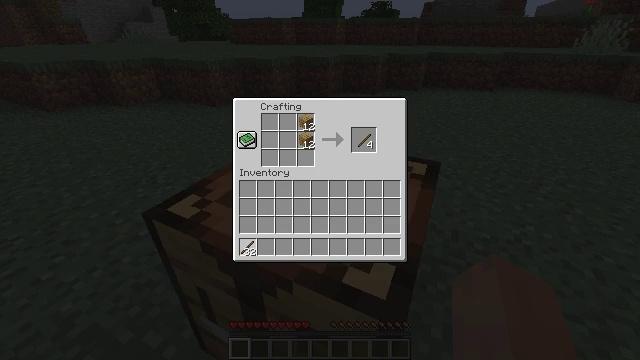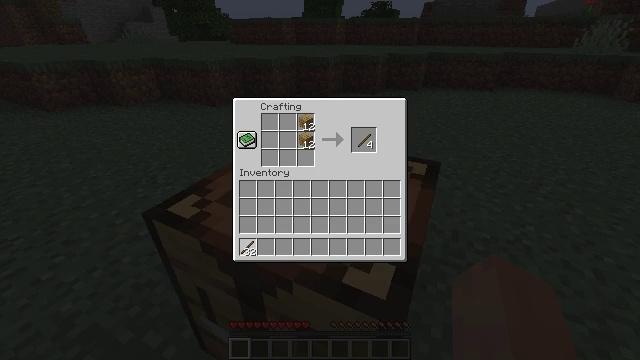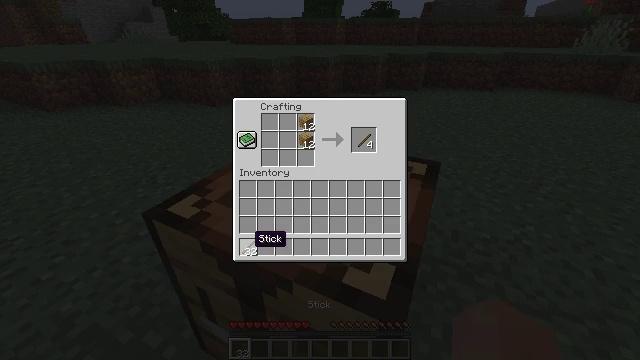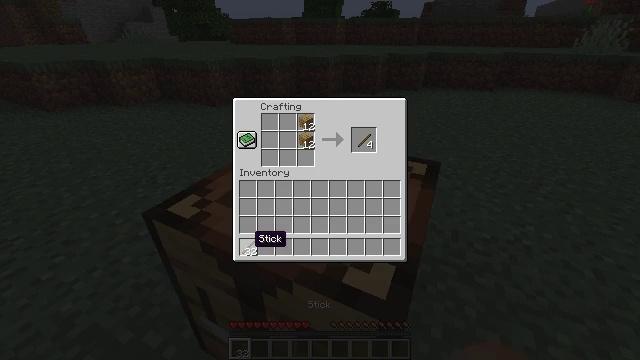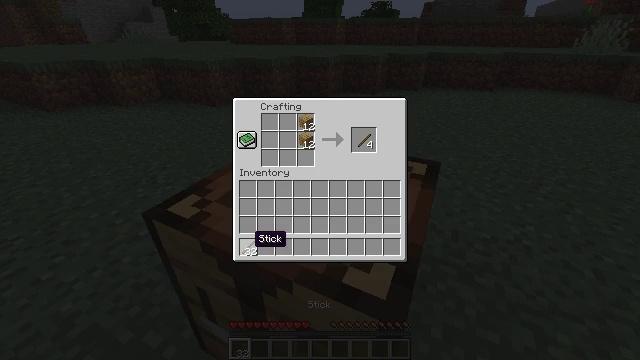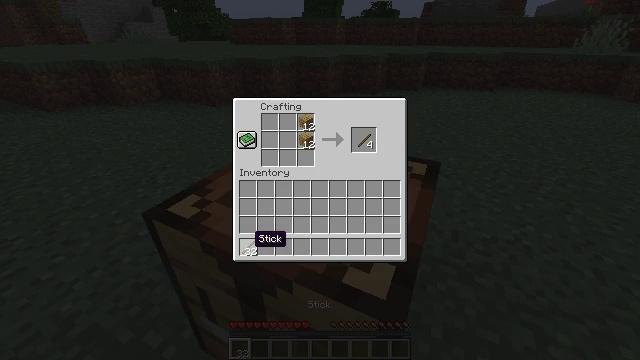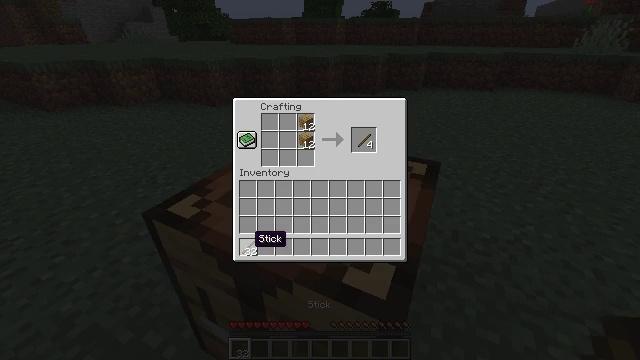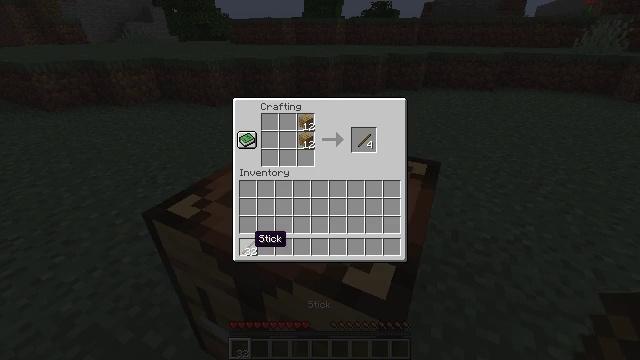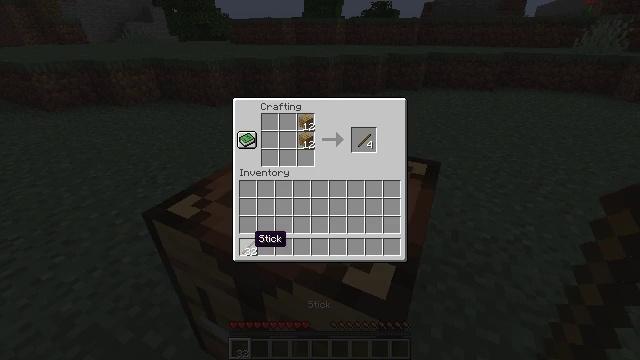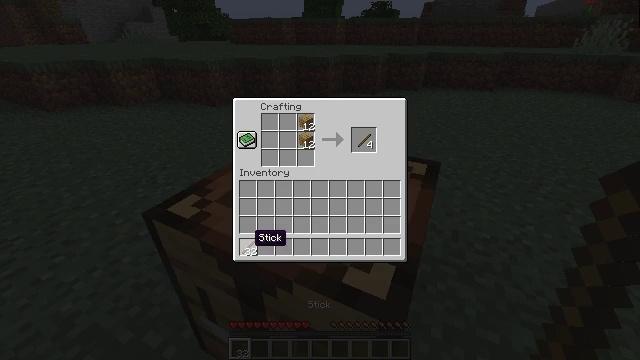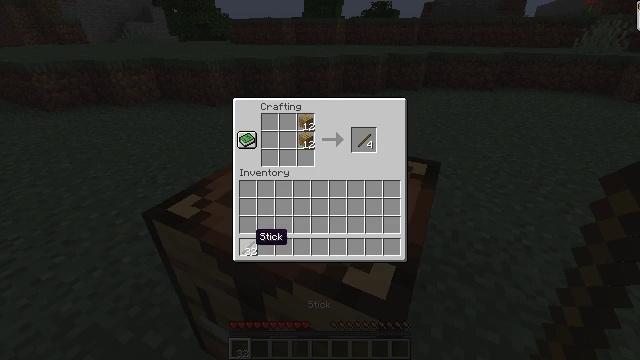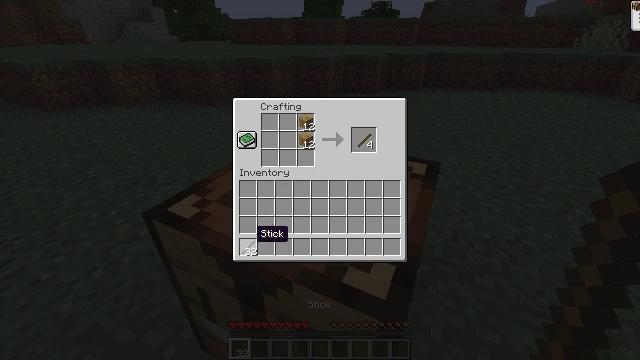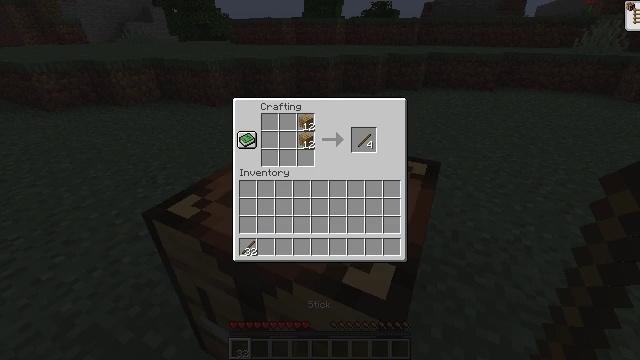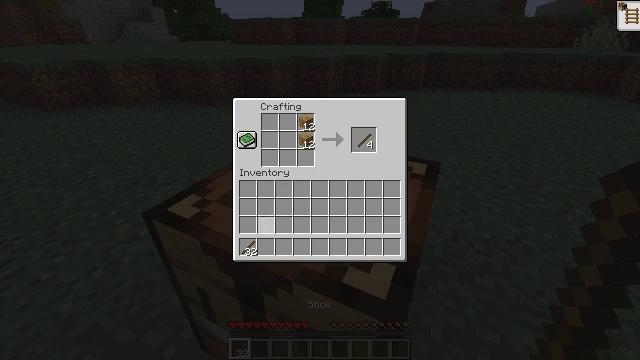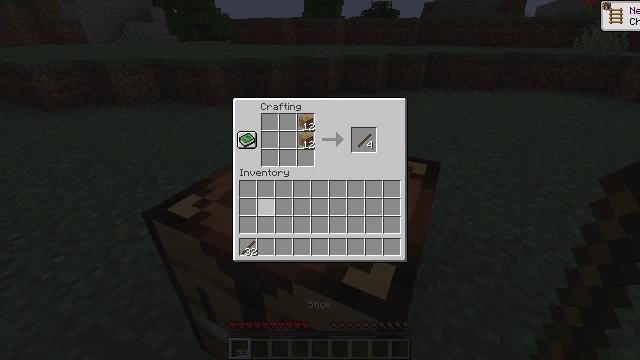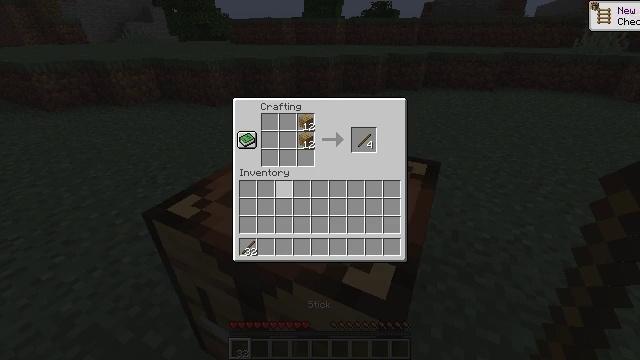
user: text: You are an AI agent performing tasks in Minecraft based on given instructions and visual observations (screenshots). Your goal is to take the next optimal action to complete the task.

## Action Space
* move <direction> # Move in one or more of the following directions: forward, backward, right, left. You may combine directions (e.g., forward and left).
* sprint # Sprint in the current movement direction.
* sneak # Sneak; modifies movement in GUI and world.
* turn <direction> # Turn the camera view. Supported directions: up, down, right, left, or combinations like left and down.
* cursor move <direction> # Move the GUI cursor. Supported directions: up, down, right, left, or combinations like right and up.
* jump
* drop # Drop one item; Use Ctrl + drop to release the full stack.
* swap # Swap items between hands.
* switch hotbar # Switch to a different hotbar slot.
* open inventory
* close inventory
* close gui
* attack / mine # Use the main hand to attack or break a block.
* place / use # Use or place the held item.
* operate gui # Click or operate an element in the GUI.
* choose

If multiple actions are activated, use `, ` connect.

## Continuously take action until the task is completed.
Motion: motion action
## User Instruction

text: Open the crafting table to craft a wooden pickaxe.
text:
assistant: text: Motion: operate gui
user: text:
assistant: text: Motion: no_op
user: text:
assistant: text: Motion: no_op
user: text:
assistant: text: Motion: no_op
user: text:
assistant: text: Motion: no_op
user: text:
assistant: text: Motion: no_op
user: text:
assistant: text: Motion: no_op
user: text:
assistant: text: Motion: no_op
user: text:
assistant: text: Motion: no_op
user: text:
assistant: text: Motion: no_op
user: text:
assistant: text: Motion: no_op
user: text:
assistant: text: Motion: cursor move up
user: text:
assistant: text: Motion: cursor move right and up
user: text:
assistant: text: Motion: cursor move right and up
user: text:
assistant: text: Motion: cursor move right and up
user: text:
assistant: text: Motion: no_op
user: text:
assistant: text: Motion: no_op
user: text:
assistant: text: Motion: no_op
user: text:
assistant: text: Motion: no_op
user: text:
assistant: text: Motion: no_op
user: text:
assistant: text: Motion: no_op
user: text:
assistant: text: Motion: no_op
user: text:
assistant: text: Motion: no_op
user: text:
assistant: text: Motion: no_op
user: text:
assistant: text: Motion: no_op
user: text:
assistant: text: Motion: no_op
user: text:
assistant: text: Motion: no_op
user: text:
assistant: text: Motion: no_op
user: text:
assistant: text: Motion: no_op
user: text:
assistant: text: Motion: no_op